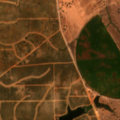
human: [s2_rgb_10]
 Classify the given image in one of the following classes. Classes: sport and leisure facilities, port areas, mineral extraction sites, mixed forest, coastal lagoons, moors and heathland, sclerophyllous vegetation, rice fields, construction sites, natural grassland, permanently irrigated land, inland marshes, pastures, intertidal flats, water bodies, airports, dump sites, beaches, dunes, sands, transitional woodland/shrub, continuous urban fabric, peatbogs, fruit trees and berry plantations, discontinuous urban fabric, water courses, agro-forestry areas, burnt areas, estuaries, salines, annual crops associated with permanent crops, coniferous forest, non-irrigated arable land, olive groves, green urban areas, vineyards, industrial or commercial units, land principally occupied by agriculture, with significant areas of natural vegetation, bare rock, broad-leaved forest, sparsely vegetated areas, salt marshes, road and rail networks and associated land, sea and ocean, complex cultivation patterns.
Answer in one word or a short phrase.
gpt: permanently irrigated land, olive groves, pastures, agro-forestry areas